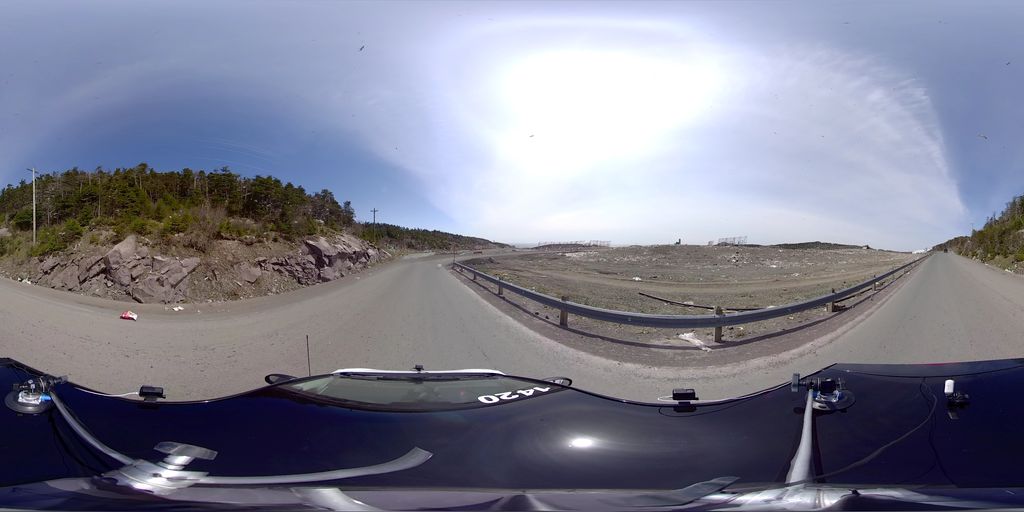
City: st_johns